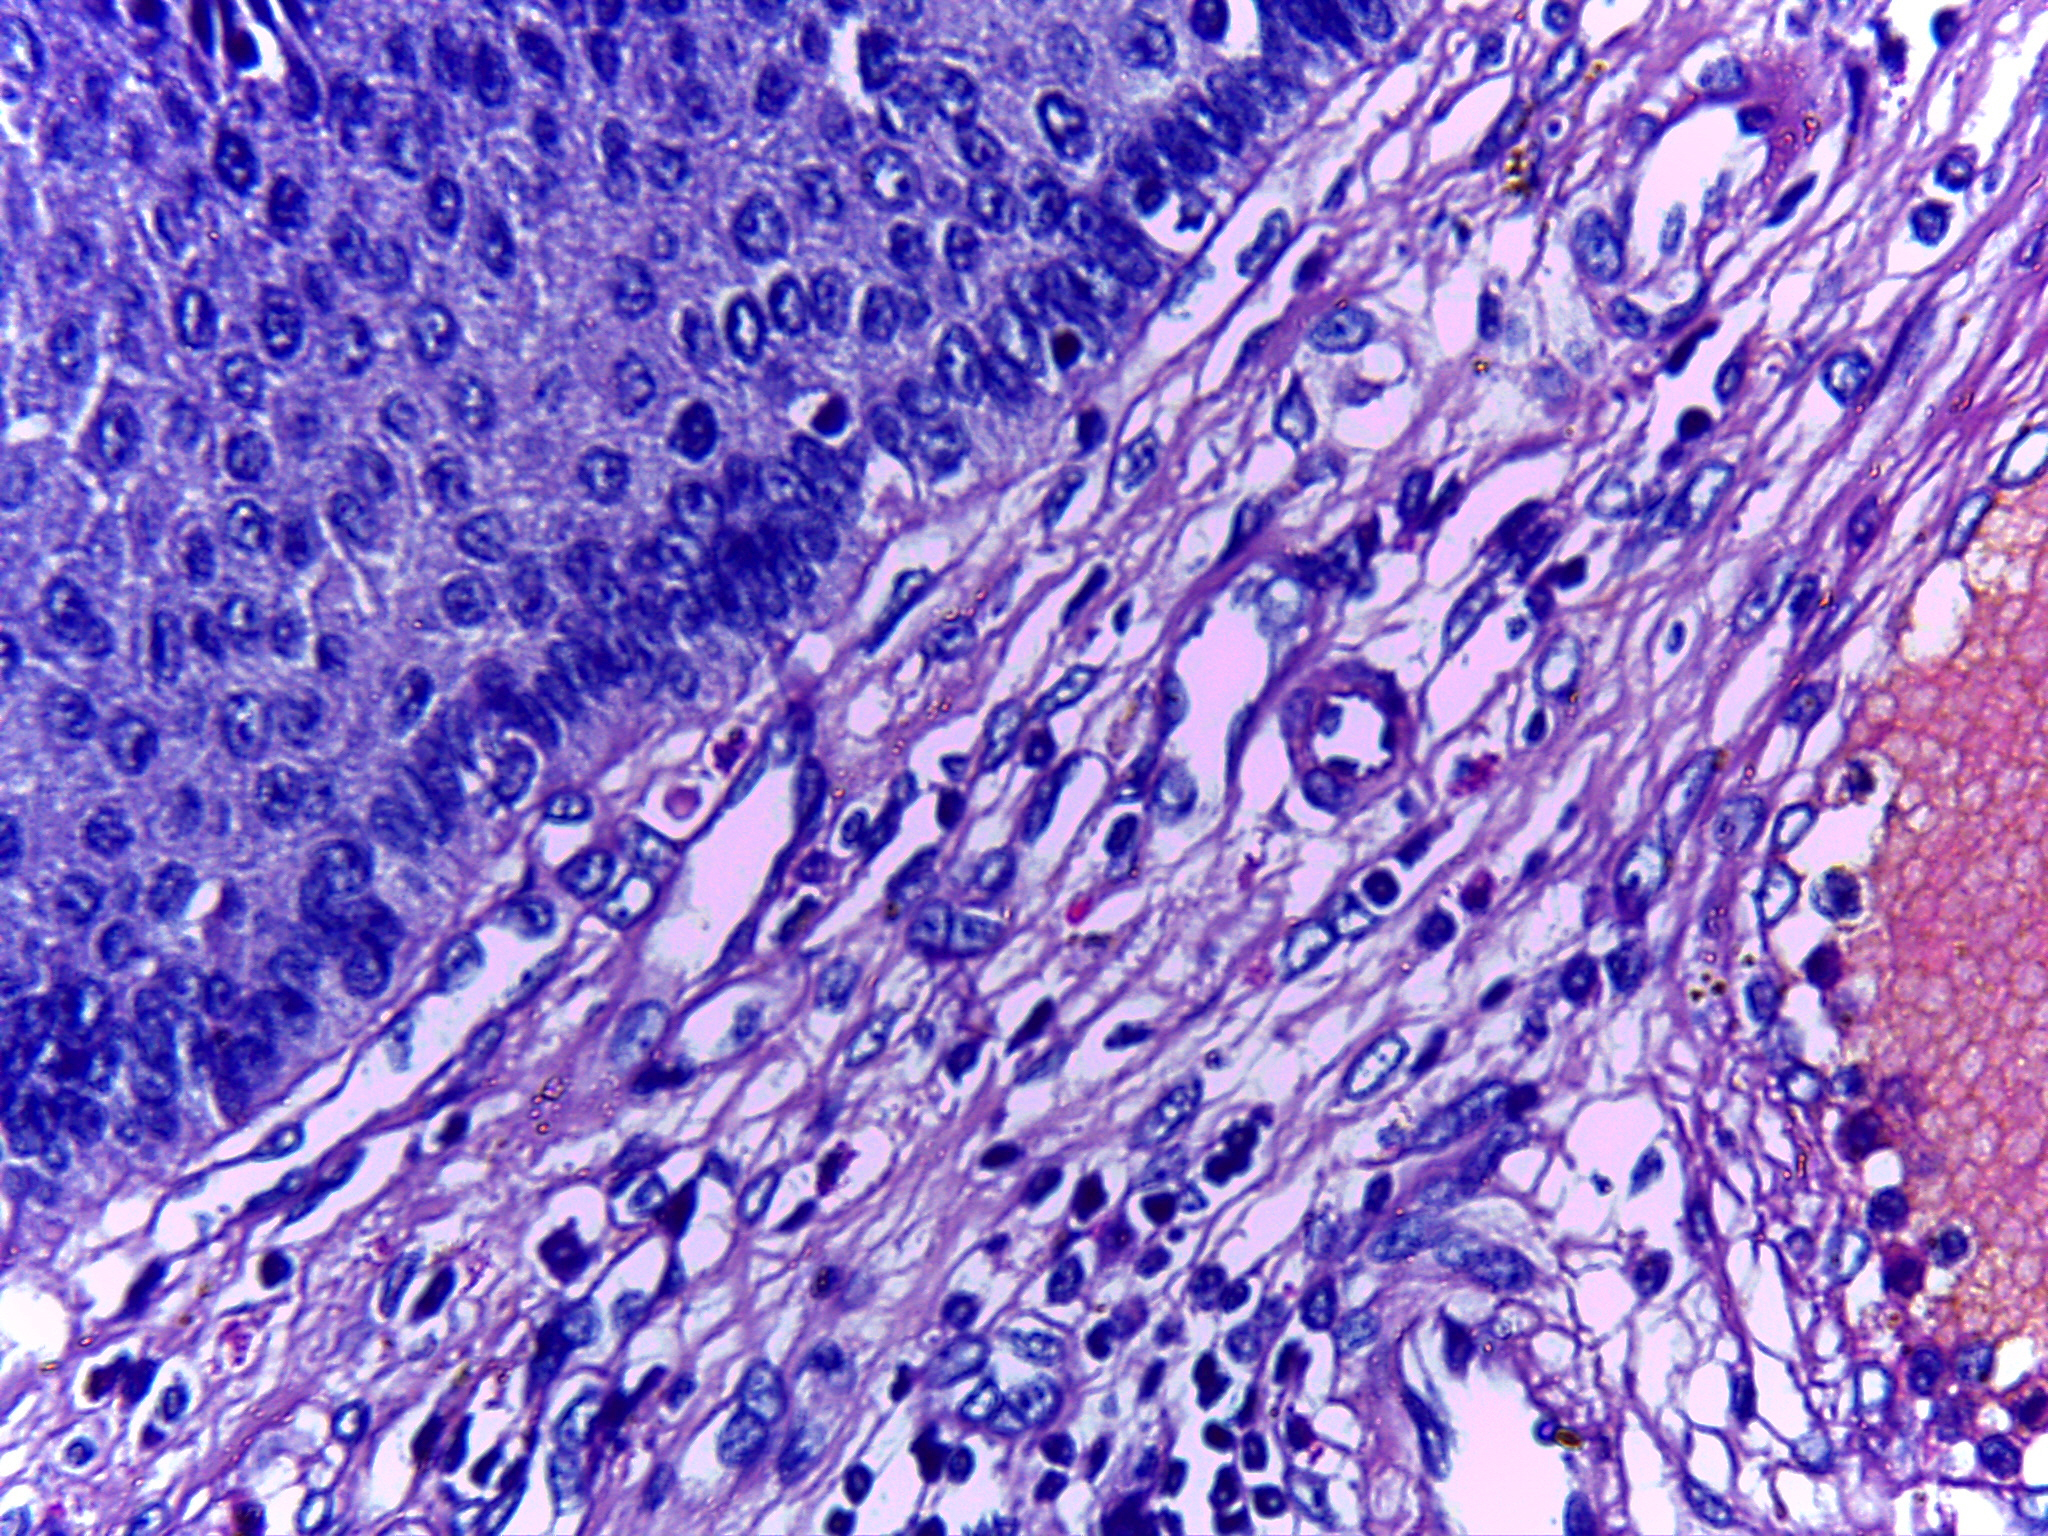
Diagnosis: Normal